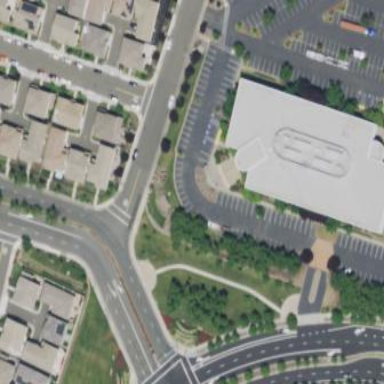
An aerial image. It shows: Commercial building.